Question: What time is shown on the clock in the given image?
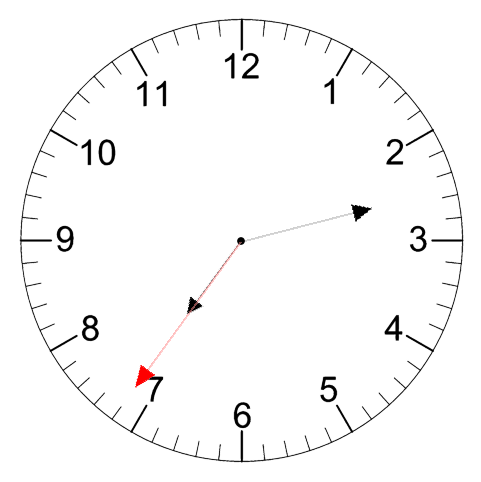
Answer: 07:12:36